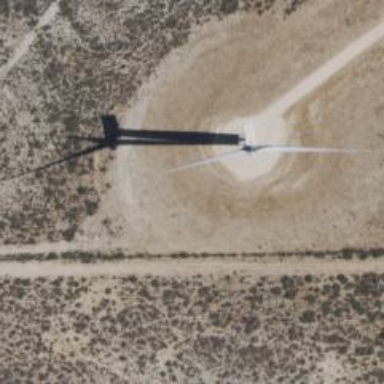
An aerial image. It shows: Wind turbine generator that utilizes wind as its source for generating electricity. It is of the horizontal axis type.